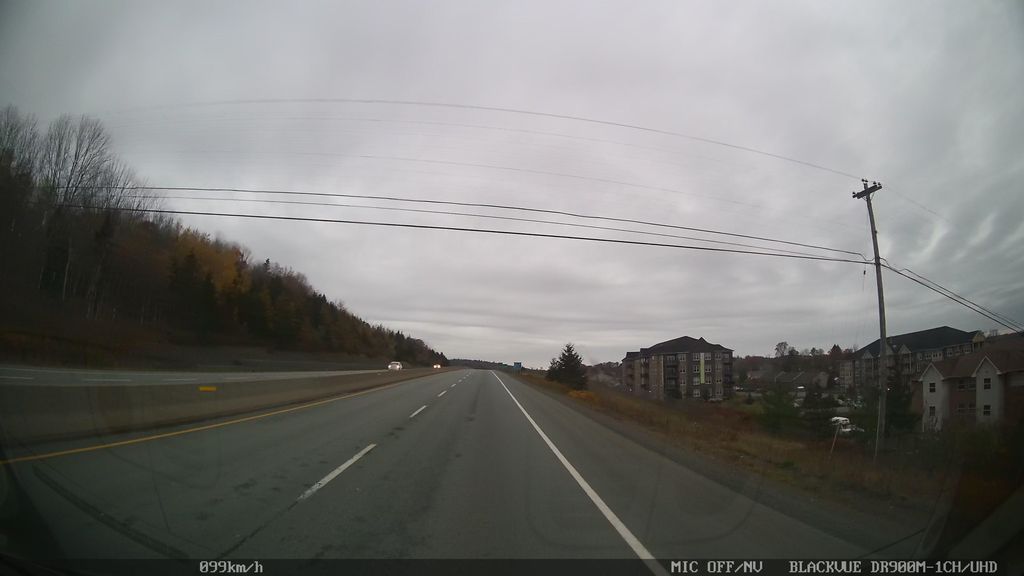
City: halifax